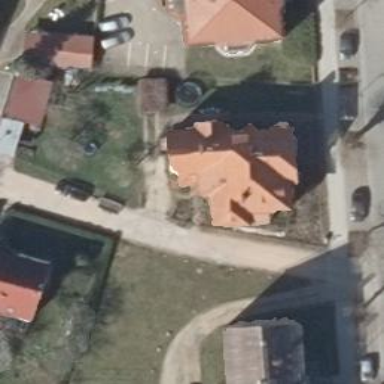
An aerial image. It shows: Simple house.